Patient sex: F
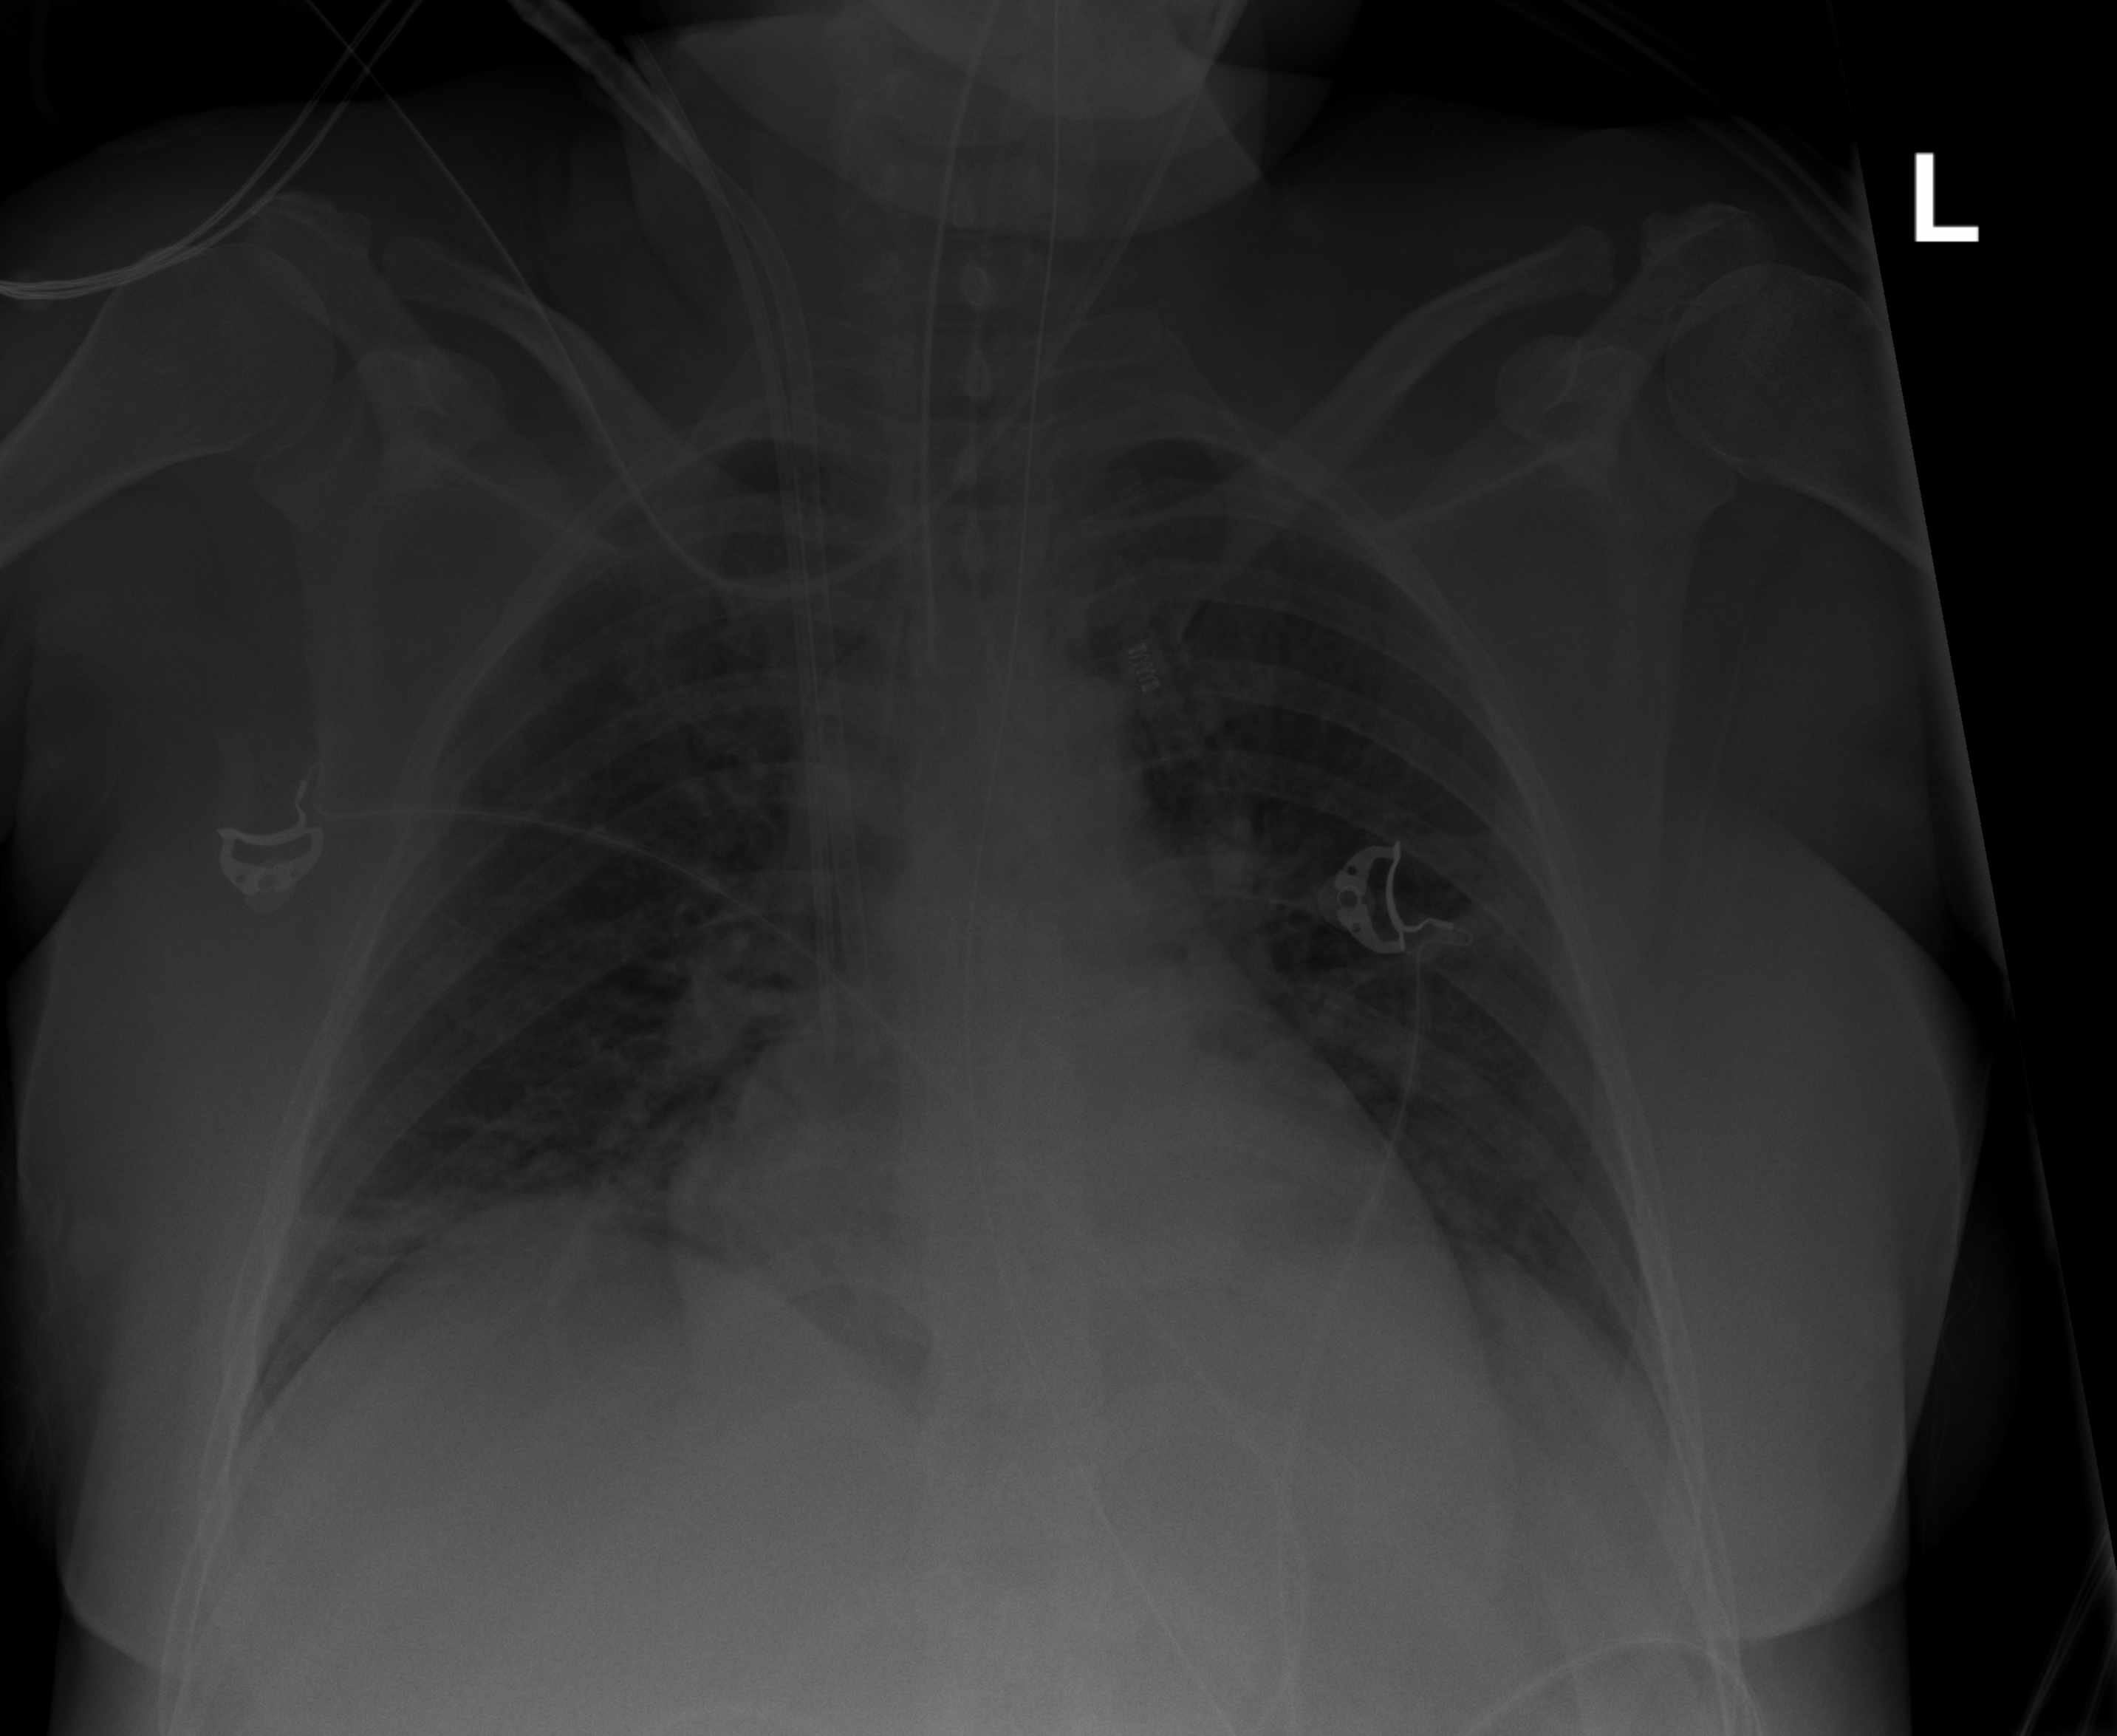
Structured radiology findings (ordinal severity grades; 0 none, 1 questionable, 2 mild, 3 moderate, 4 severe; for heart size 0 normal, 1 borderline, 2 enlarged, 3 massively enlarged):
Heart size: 2
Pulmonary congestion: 2
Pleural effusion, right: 2
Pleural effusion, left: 2
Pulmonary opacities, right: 2
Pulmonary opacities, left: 2
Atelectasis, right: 2
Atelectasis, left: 2